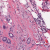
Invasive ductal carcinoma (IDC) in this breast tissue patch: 1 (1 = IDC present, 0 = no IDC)